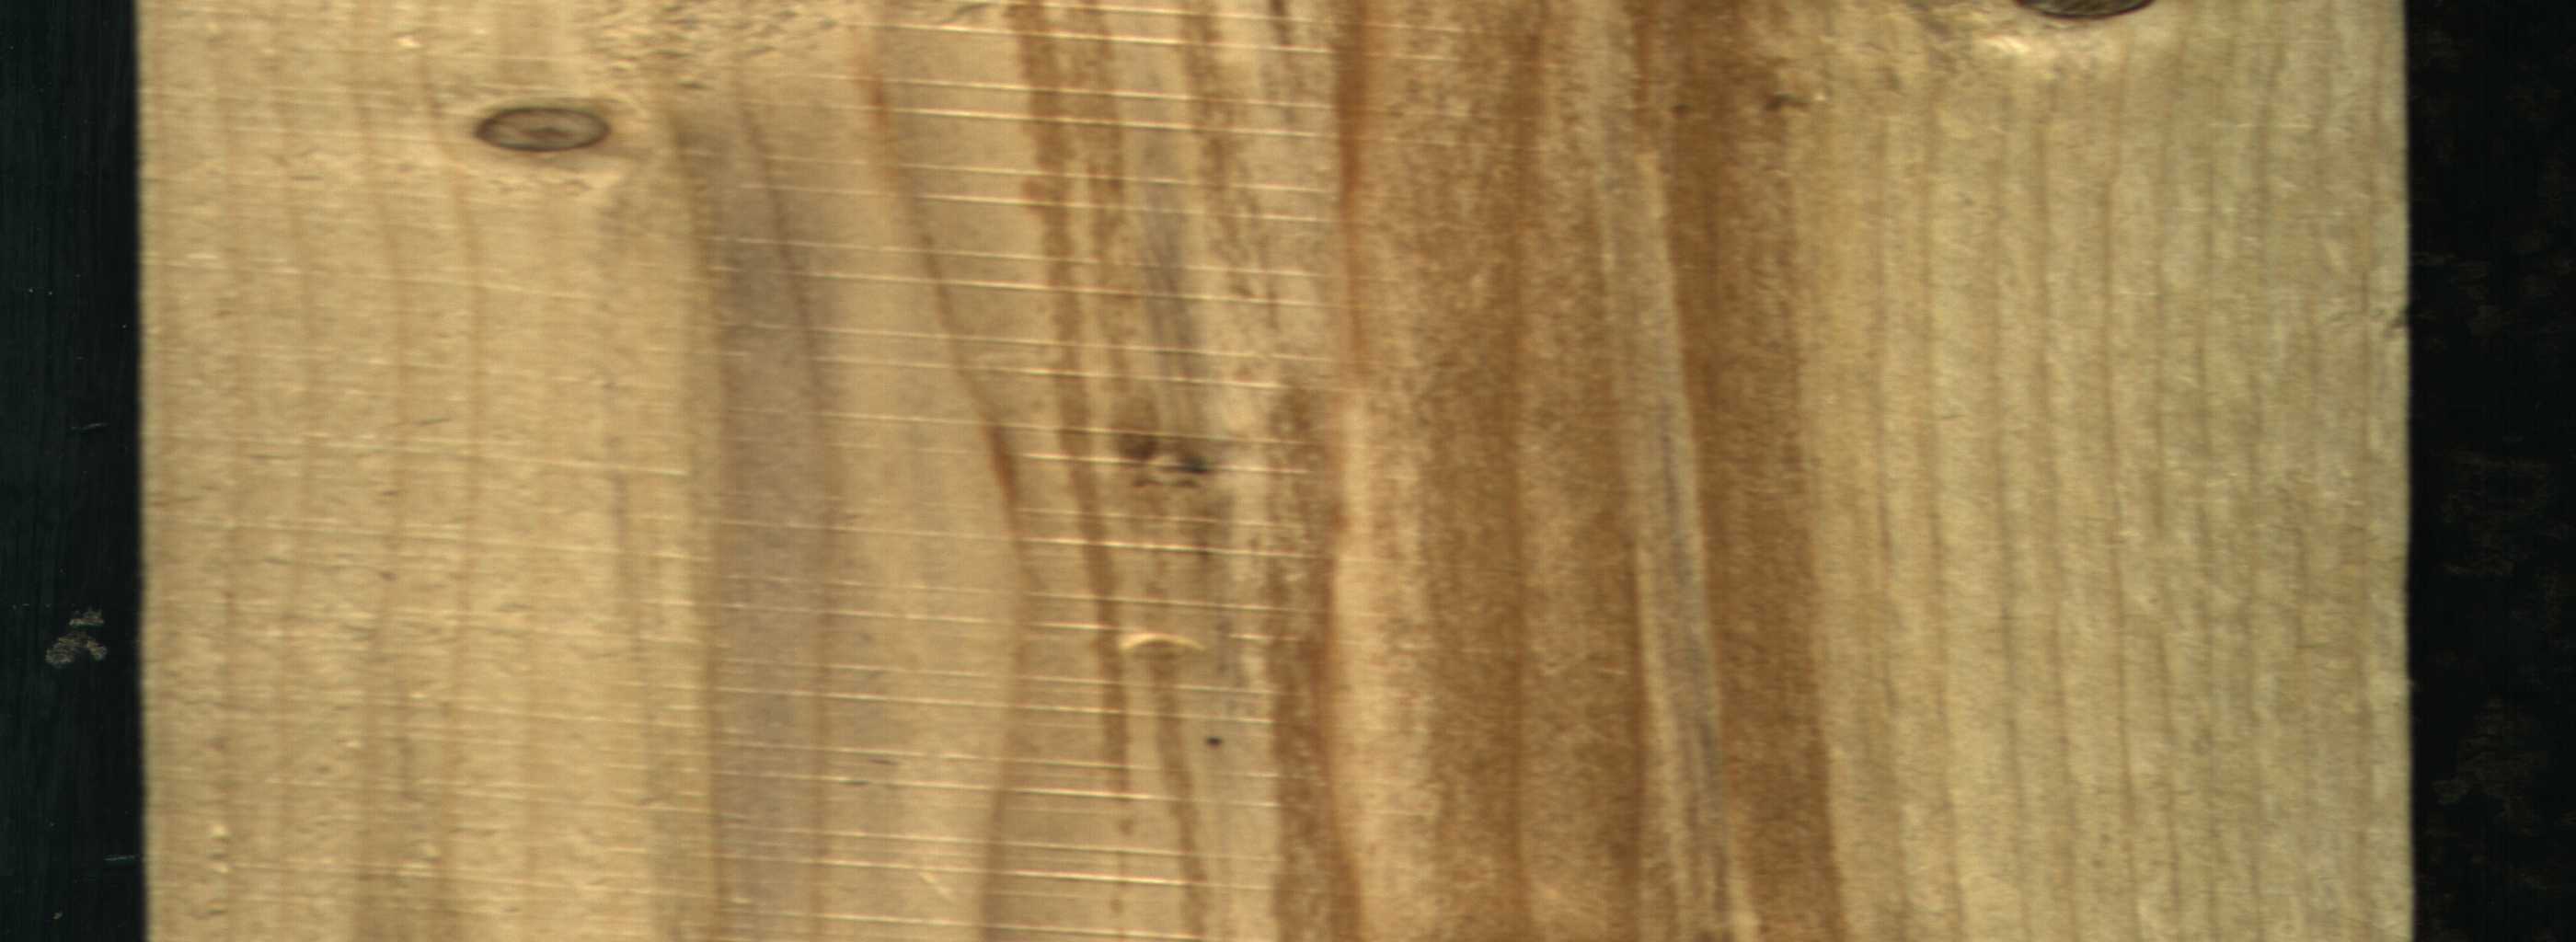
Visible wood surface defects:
Live_Knot
Live_Knot